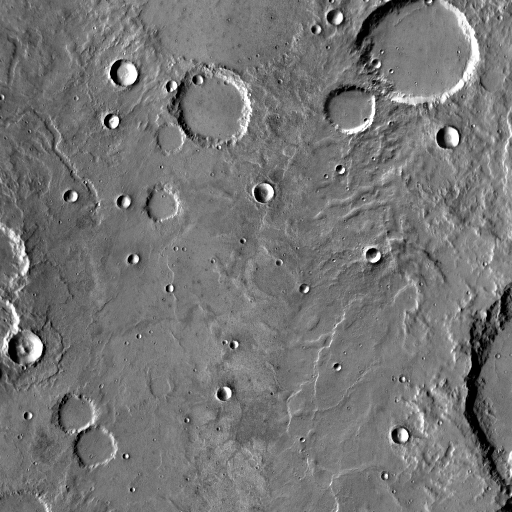
Crater classes present: Background, Other, Layered, Buried